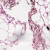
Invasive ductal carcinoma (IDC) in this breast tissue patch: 0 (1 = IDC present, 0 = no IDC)